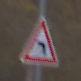
Verkehrszeichen: KurveLinks
Umgebung: Outdoor, Nature
Tageszeit: MorningAfternoon
Wetter: Overcast
Licht: Natural
Jahreszeit: NotSpecified
Kontrast: LowContrast